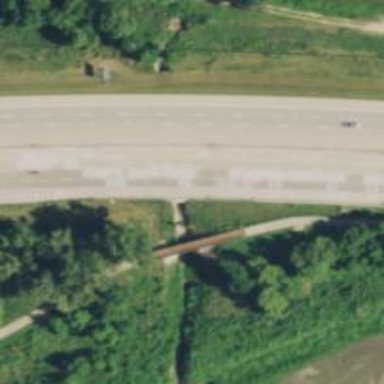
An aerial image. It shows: Truss bridge over cycleway.